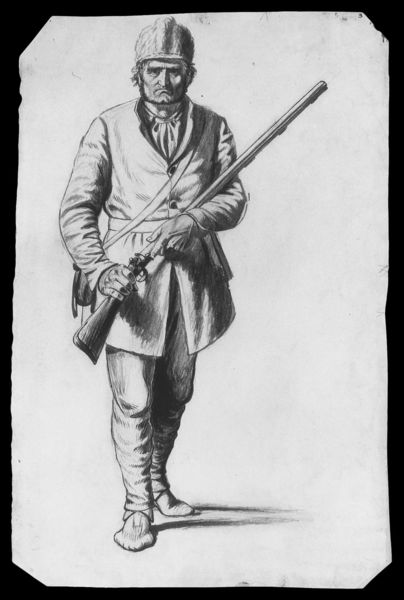
Titel: Pioneer
Künstler: George Caleb Bingham
Schlagwörter: hand, mann, schatten, weiß, grau, handschuhe, hut, schwarz, zeichnung, blick, gürtel, rock, jacke, kappe, falten, gesicht, bild, porträt, gehen, enten, druck, schwarz weiß, radierung, stich, uniform, soldat, helm, schritt, tasche, jagd, mürrisch, jäger, gewehr, krieger, entschlossen, flinte, töten, schütze, gamaschen, umhängetasche, schießen, mine, muskete, geweht, tassche, drucj, pulverflasche, kugelbeutel, söten, nuskete